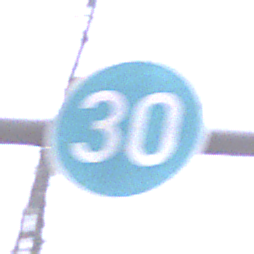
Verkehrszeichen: VorgeschriebeneMindestgeschwindigkeit
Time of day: Midday
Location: Outdoor (Nature)
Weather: Overcast
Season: Autumn
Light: Natural